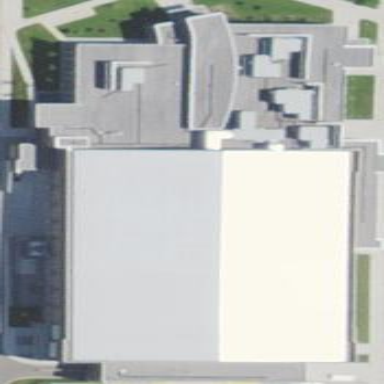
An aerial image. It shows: Sports center building.